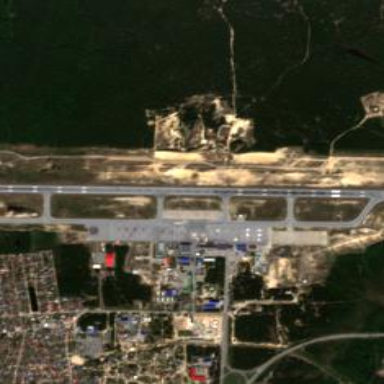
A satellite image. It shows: View of runway in airport.